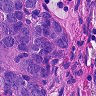
Metastatic tissue present: yes